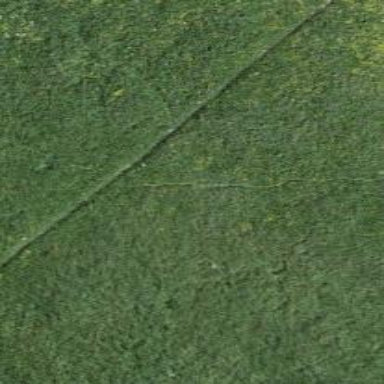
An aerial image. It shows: Path covered with grass.